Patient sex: F
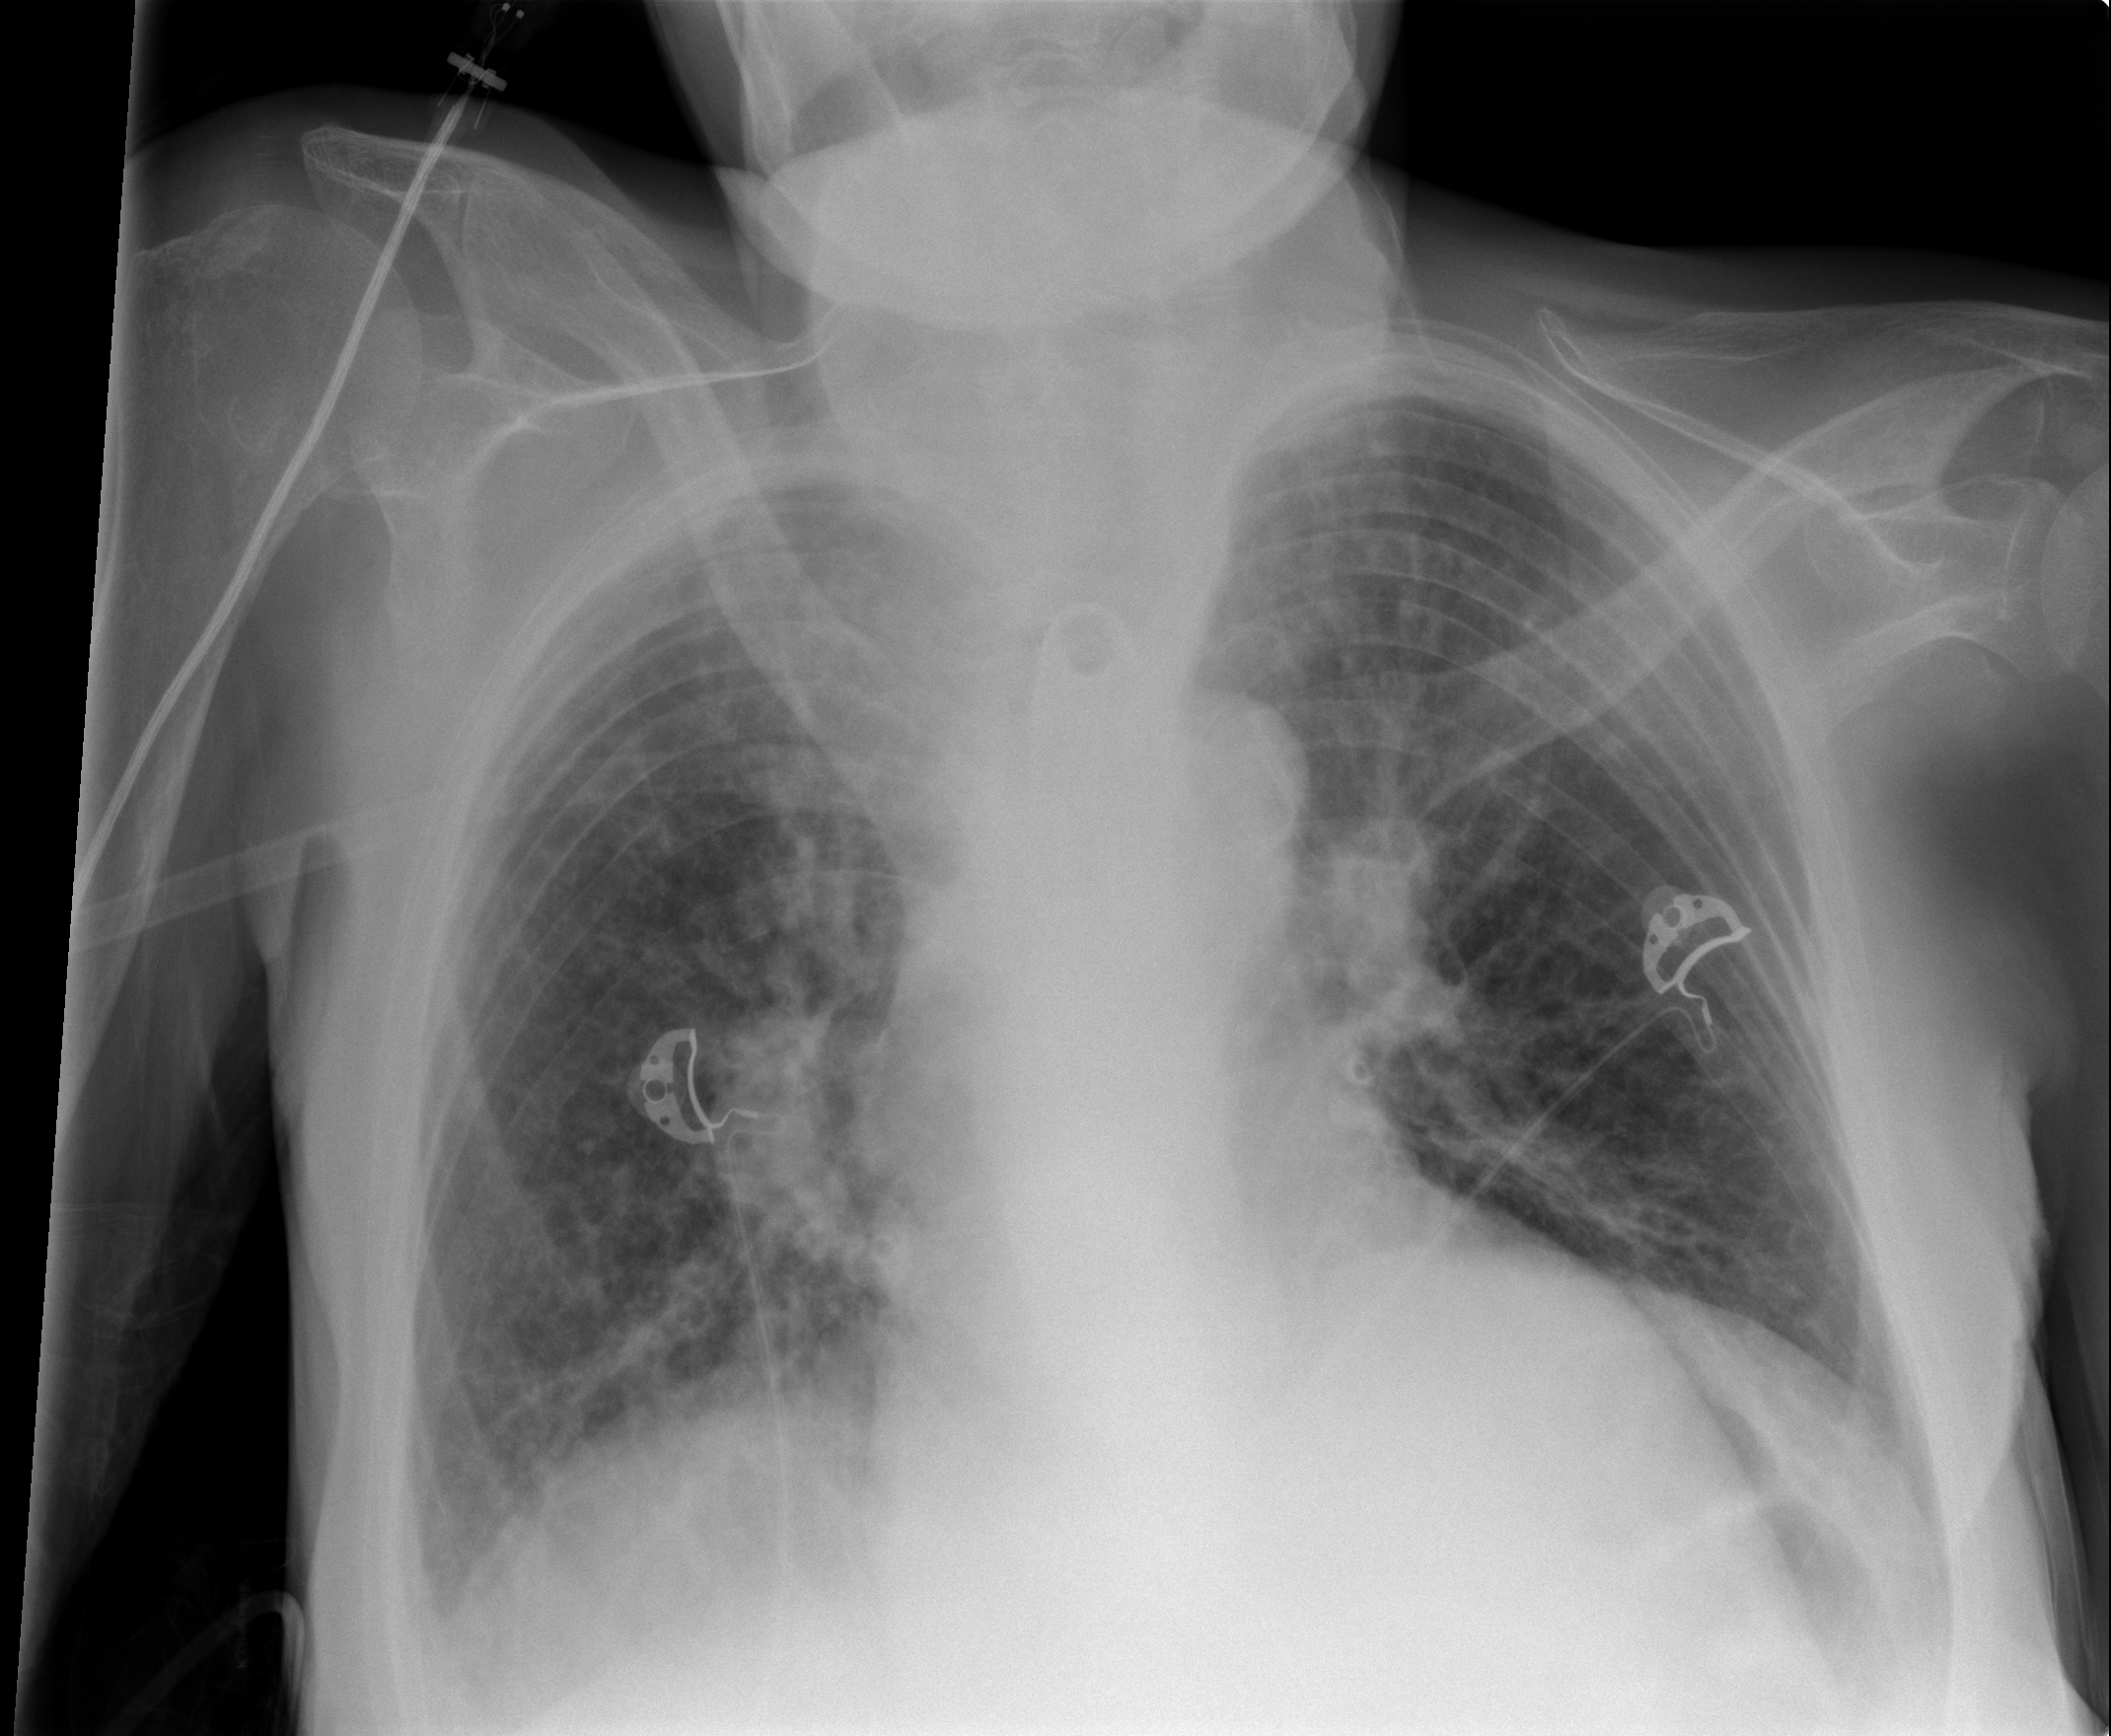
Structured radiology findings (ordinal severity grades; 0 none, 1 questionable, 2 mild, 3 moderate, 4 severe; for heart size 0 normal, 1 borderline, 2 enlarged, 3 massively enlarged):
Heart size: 1
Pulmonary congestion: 2
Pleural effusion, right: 2
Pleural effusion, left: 1
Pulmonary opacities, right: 0
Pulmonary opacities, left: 0
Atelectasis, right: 0
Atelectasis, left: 1